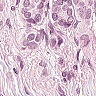
Metastatic tissue present: yes